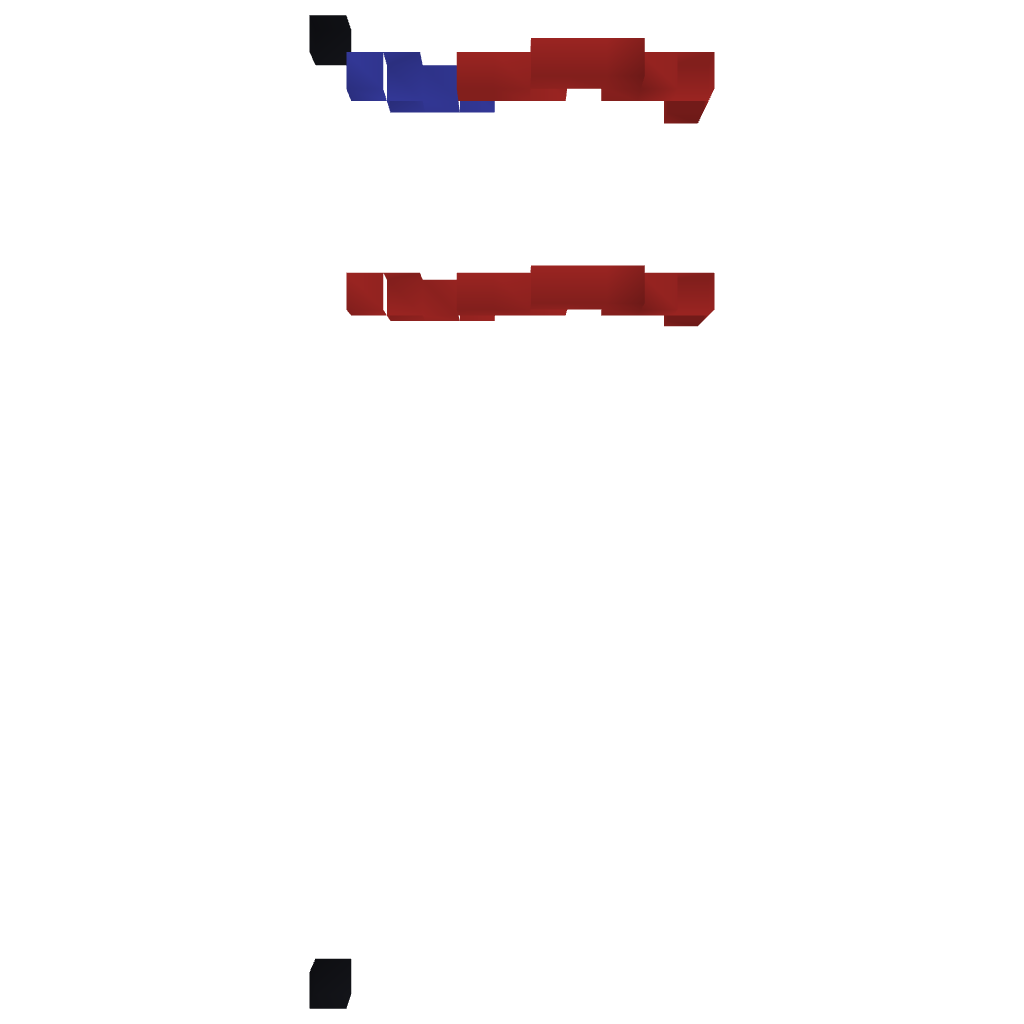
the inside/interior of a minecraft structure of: USA Flag!